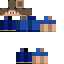
A male human skin with medium skin, wearing brown long hair dressed in a blue tshirt and blue pants, featuring a closed mouth.